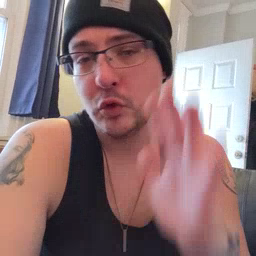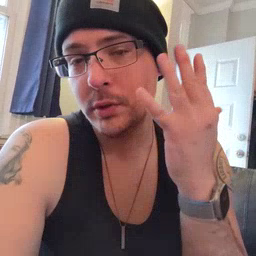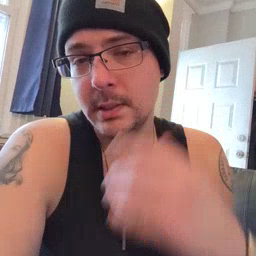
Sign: tree